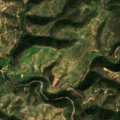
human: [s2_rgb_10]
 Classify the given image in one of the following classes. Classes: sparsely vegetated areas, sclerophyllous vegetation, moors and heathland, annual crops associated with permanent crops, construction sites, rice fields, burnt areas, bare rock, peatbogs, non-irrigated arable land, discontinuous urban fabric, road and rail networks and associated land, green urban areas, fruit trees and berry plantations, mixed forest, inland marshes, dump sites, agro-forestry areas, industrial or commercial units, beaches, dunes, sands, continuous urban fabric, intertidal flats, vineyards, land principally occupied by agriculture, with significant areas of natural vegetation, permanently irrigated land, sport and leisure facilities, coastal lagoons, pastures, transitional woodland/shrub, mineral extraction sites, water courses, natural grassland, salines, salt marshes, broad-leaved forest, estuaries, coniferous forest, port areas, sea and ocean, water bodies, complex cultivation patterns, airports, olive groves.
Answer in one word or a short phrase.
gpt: broad-leaved forest, transitional woodland/shrub